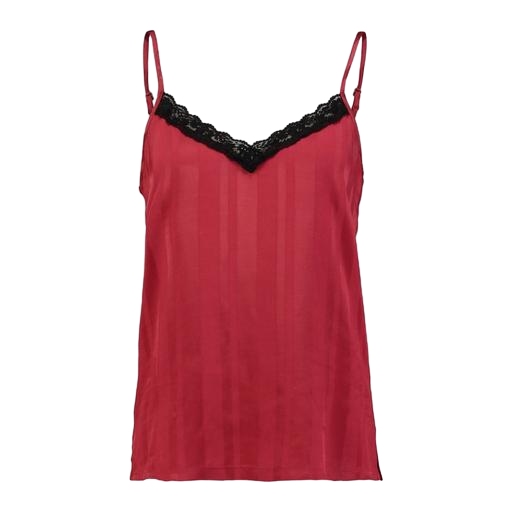
red pucker lace notch cami, red ee chloe top lace, line cami, white background